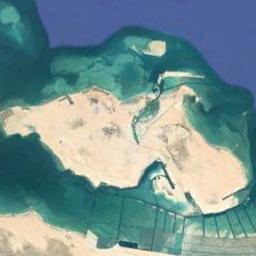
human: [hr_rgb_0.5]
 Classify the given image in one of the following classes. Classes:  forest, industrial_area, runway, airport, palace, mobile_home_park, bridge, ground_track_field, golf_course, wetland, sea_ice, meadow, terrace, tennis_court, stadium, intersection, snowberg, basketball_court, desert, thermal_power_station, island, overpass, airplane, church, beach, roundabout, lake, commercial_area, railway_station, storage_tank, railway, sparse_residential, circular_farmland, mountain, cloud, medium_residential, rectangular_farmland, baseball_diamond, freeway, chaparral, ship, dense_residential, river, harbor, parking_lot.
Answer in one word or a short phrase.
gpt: island